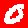
Digit: 0